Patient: sex F, age 73
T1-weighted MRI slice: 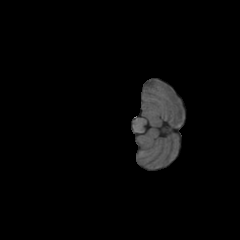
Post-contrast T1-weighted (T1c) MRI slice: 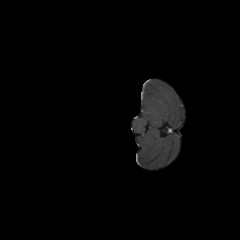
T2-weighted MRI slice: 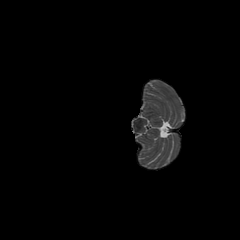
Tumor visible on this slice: no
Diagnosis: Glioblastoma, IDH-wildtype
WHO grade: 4